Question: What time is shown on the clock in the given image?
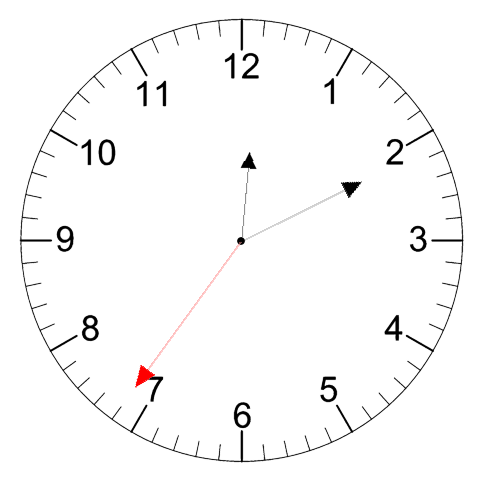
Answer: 12:10:36